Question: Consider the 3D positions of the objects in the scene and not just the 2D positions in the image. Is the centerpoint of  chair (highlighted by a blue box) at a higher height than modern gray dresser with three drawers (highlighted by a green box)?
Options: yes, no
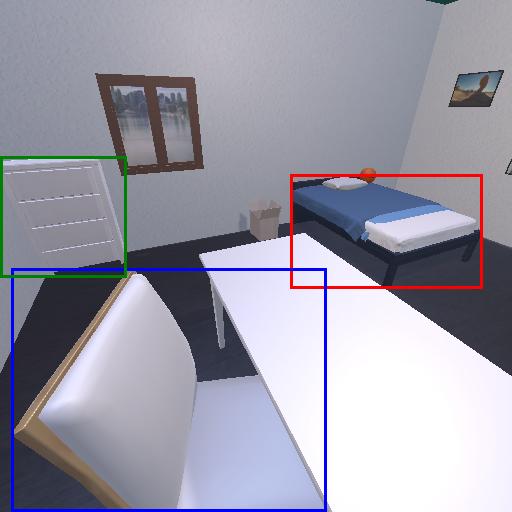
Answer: yes